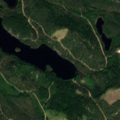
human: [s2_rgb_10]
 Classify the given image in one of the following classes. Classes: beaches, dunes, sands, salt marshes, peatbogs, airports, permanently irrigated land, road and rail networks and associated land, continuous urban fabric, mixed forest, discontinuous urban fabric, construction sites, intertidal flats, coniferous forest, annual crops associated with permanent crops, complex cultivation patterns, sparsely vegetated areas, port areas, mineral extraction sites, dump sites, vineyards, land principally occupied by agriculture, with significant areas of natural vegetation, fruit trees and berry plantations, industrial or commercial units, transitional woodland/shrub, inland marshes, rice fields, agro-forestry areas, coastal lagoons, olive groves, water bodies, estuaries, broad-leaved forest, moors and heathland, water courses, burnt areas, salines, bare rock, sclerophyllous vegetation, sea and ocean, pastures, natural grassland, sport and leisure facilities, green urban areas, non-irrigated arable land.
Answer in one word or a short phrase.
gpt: coniferous forest, water bodies